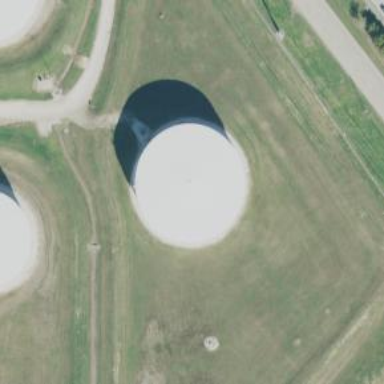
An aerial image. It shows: Storage tank which is man-made and housed in building.